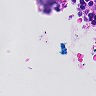
Metastatic tissue present: no